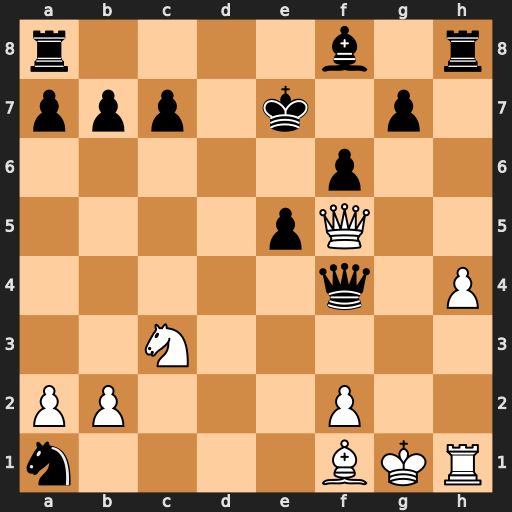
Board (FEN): r4b1r/ppp1k1p1/5p2/4pQ2/5q1P/2N5/PP3P2/n4BKR
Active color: w
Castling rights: -
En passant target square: -
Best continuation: Nd5+ Kd6 Nxf4